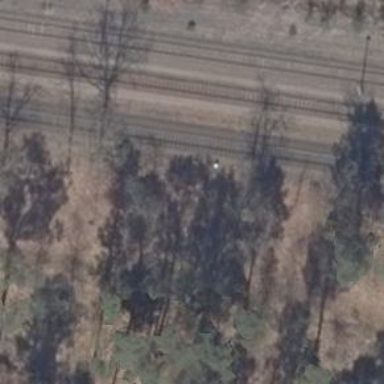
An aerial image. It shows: Railway signal.